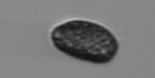
Label: Pseudochattonella_farcimen